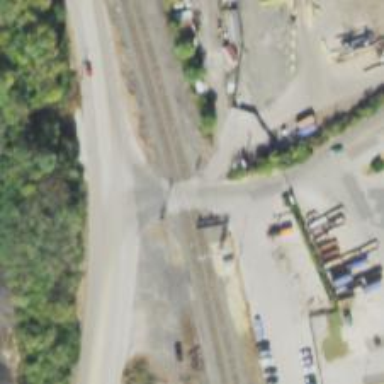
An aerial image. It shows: Level railway crossing with lights and barriers.